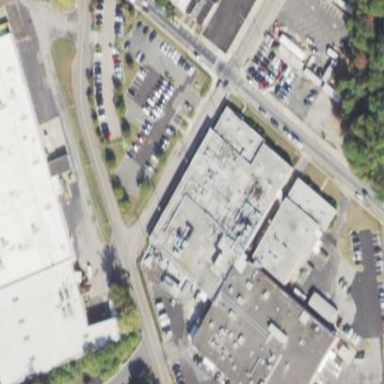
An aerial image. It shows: Building.